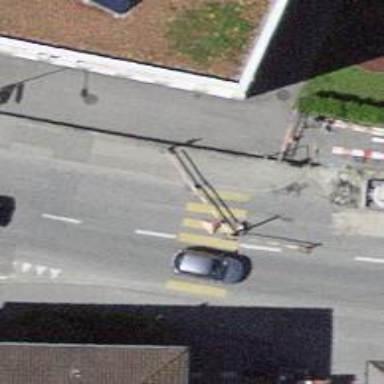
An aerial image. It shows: Zebra crossing on the road.